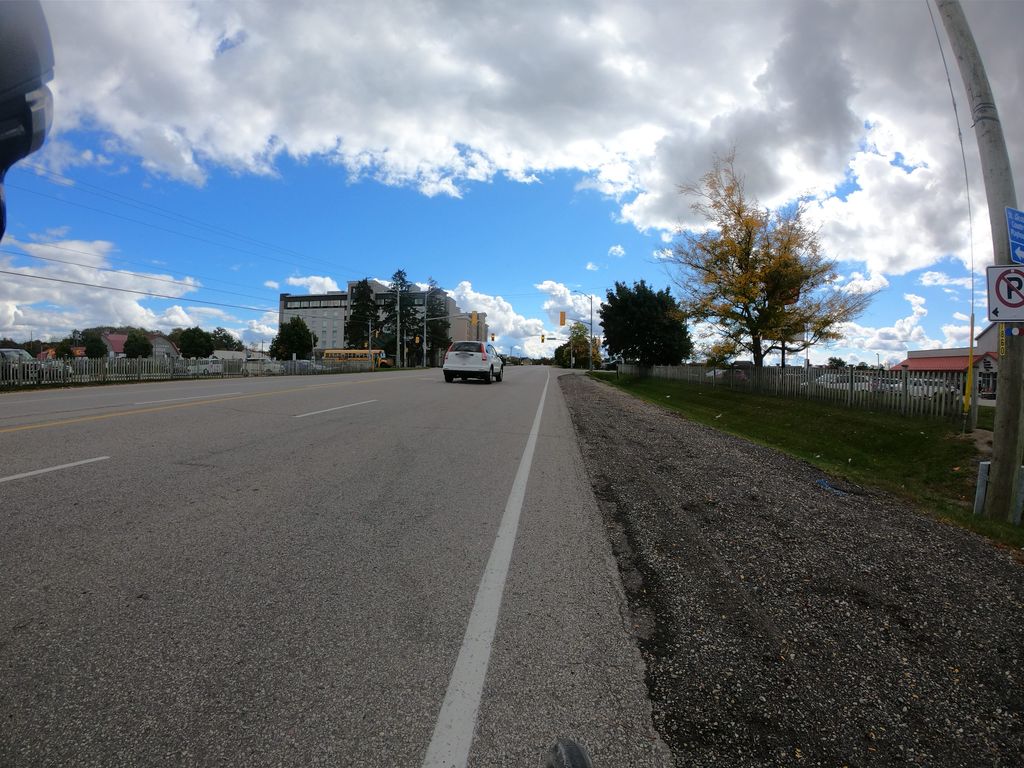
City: kitchener-waterloo